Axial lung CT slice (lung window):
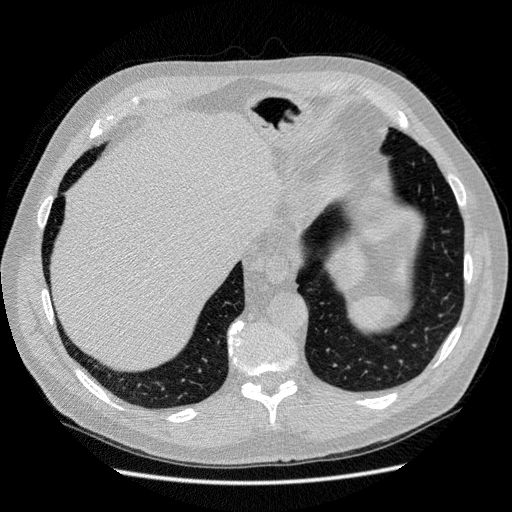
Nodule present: no